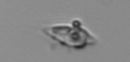
Label: Oxytoxum